Question: I want to plot a right triangle with hypothenuse parallel to the slope of a curve in loglog scale. However, gnuplot behaves funky:
'''
set terminal postscript eps enhanced "Helvetica" 22
a1 = 64459.7;
a2 = -1.90748;
func(x) = a1*x**a2
X1 = 1e+4;
Y1 = 1e-4;
X2 = 2e+4;
Y2 = Y1 + func(X1) - func(X2)
set logscale xy
set format x "10^{%T}"
set format y "10^{%T}"
set key top right
set output 'temp.eps'
set object 1 poly from X1,Y1 to X2,Y1 to X1,Y2 to X1,Y1 fs empty border 1
set xrange [0.8e+4:1e+5]
plot func(x) title sprintf("a line with slope %1.2f",a2)
unset object 1
'''
and outputs

Perhaps in log-log scale the command 'set object' behaves differently when in 'log-log' scale, otherwise i have no idea...
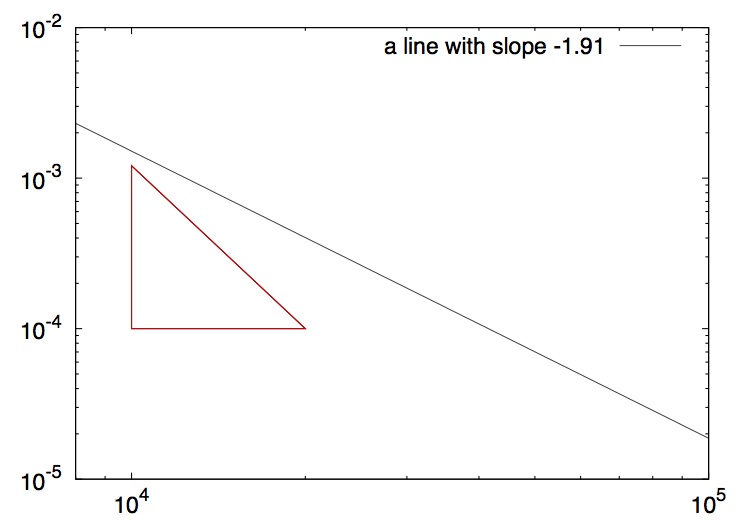
Answer: the right answer is:
'Y2 = Y1 * 10**(a2 * log10(X1 / X2) );'
p.s. moderators, feel free to delete the question